【题型】选择题　【知识点】函数　【难度】easy
（2024·上海崇明·三模）已知函数$y=f(x)$的部分图像如图，则$f(x)$的解析式可能是（$\quad$）

\begin{minipage}{0.45\textwidth}
A. $f(x)=x+\tan x$
\end{minipage}
\begin{minipage}{0.45\textwidth}
B. $f(x)=x+2\sin x$
\end{minipage}
\vspace{0.5em}
\begin{minipage}{0.45\textwidth}
C. $f(x)=x-\sin x$
\end{minipage}
\begin{minipage}{0.45\textwidth}
D. $f(x)=x-\dfrac{1}{2}\cos x$
\end{minipage}
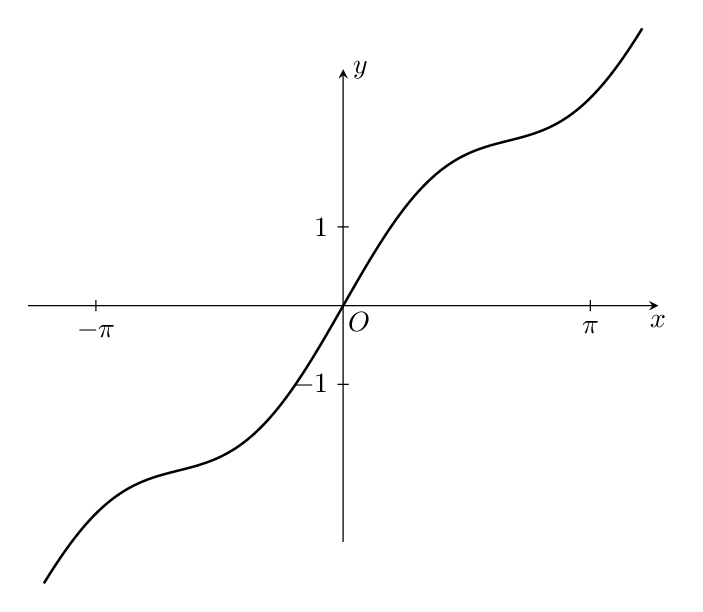
【解答】
\noindent \textbf{【答案】} C

\vspace{0.5em}
\noindent \textbf{【分析】} 根据定义域排除$A$，根据奇偶性排除$D$，根据单调性排除$B$，即可得出答案.

\vspace{0.5em}
\noindent \textbf{【详解】} 由图象可知，函数$f(x)$在$\mathbb{R}$上单调递增，且为奇函数，\\
对$A$项，由于定义域不是$\mathbb{R}$，则$A$错误；\\
对$B$项，当$x\in(0,\pi)$时，$f'(x)=1+2\cos x$，\\
$f'(x)>0\Rightarrow 0<x<\dfrac{2}{3}\pi$；$f'(x)<0\Rightarrow \dfrac{2}{3}\pi<x<\pi$.\\
则函数$f(x)$在$(0,\pi)$不是单调递增，则$B$错误；\\
对$C$项，$f'(x)=1-\cos x\geq 0$，则函数$f(x)$在$\mathbb{R}$上单调递增，\\
又$f(-x)=-x-\sin(-x)=-x+\sin x=-(x-\sin x)=-f(x)$，\\
则函数$f(x)$为奇函数，则$C$正确；\\
对$D$项，$f(-x)=-x-\dfrac{1}{2}\cos(-x)=-x-\dfrac{1}{2}\cos x\neq f(x)$，\\
则函数$f(x)$不是奇函数，则$D$错误.\\
故选：C.

\vspace{0.5em}
\noindent \textbf{【点睛】} 本题主要考查了根据图象判断解析式，属于中档题.